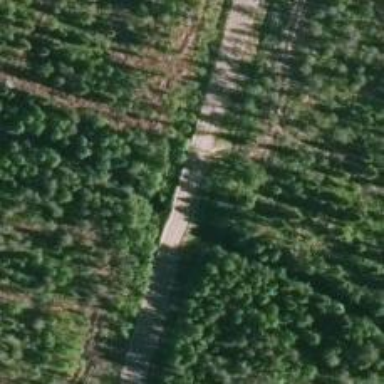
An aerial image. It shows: Tertiary road with asphalt surface that goes over bridge.